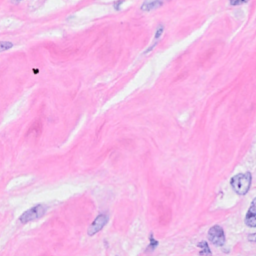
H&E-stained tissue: Breast